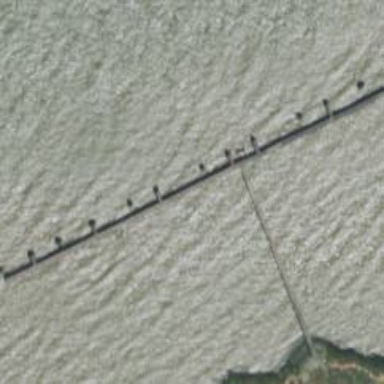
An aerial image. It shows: Man-made pier.